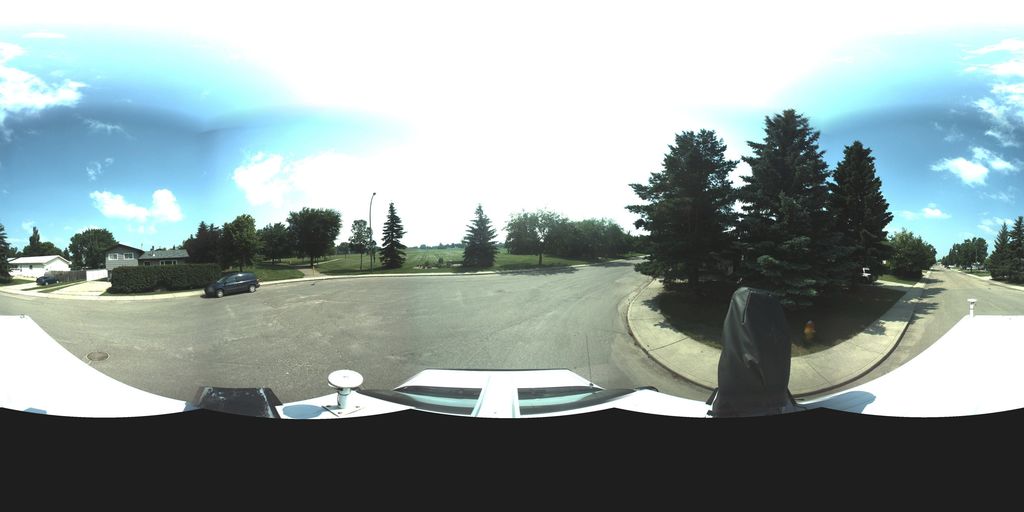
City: saskatoon